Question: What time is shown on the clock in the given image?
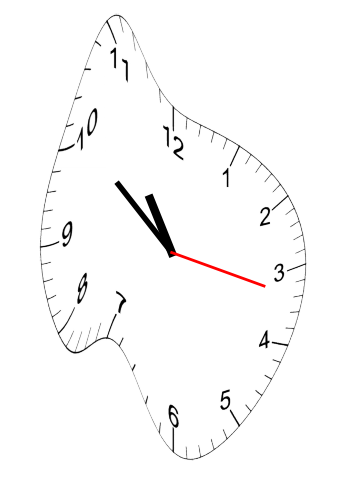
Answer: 10:51:17